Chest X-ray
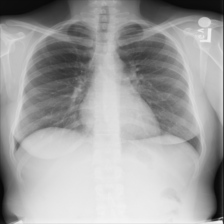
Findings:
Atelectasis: negative
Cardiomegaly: negative
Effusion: negative
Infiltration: negative
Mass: negative
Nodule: negative
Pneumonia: negative
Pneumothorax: negative
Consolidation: negative
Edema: negative
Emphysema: negative
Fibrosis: negative
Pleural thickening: negative
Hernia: negative